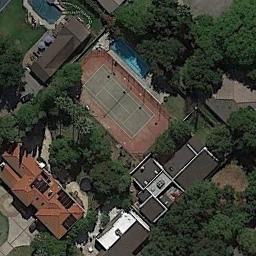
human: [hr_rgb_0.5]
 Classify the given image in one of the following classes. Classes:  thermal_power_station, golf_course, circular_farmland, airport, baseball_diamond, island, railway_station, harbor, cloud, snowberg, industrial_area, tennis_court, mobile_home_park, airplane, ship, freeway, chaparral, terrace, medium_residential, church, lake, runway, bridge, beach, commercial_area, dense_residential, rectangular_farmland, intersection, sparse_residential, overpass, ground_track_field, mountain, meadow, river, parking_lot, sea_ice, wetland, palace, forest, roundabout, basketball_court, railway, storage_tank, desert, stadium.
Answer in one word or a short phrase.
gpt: tennis_court